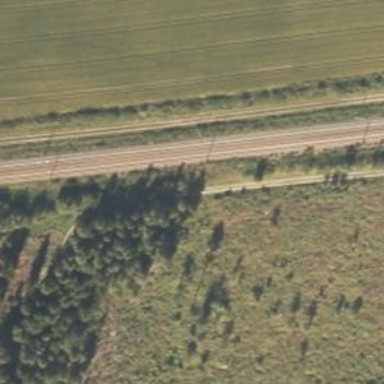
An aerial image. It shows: Railway signal.